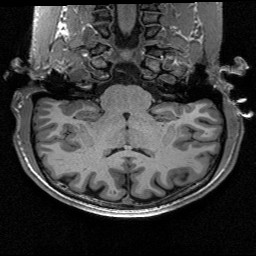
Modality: T1w
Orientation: sagittal
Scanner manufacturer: siemens
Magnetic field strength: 3 T
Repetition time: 2.53 s
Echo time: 0.00267 s